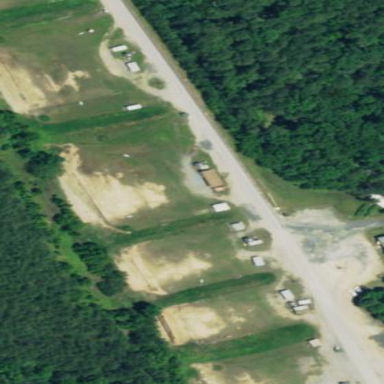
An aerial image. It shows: Shooting range pitch within military area.